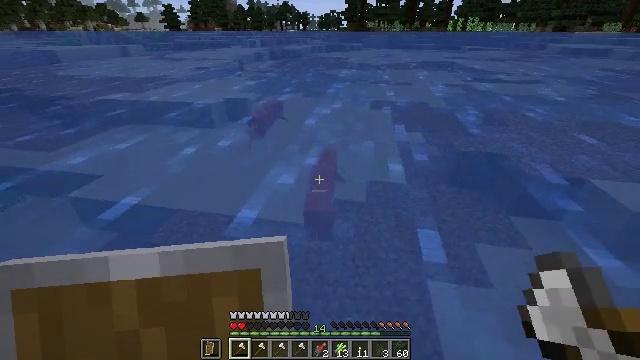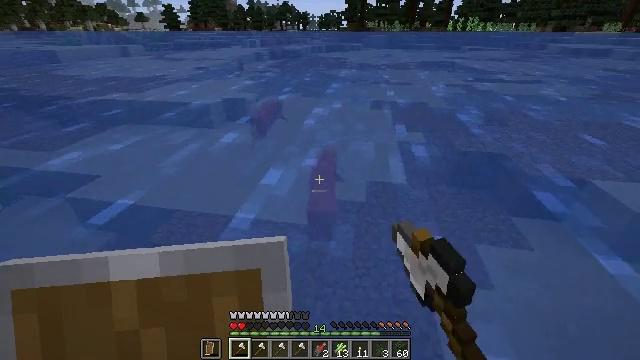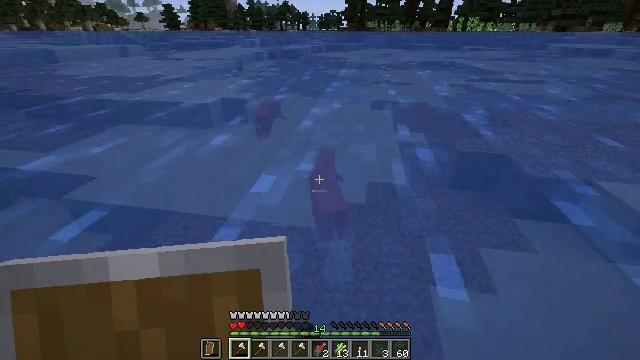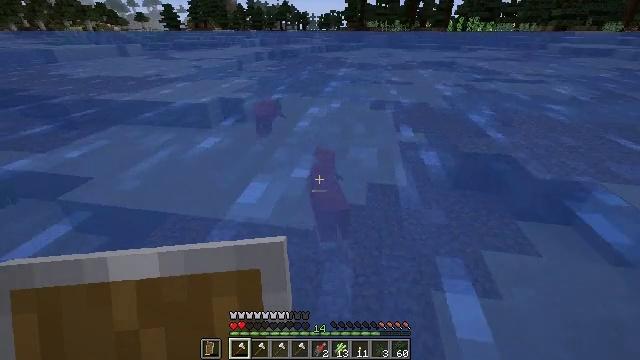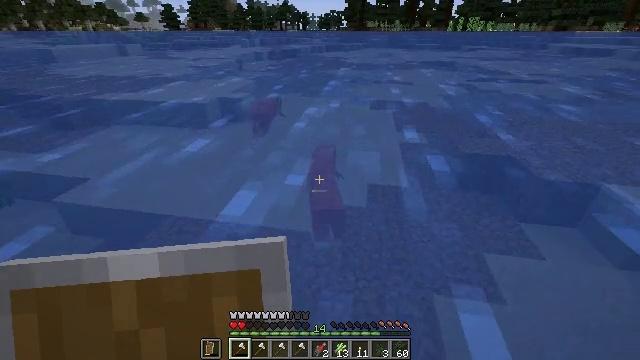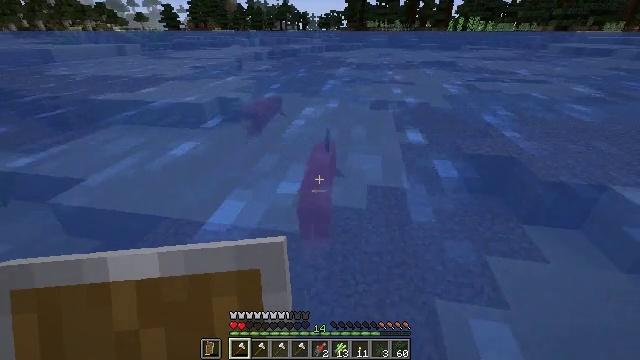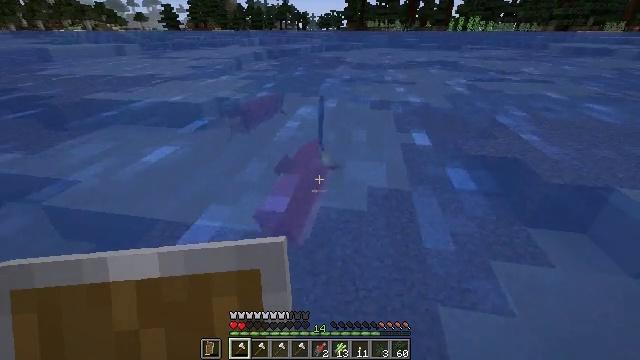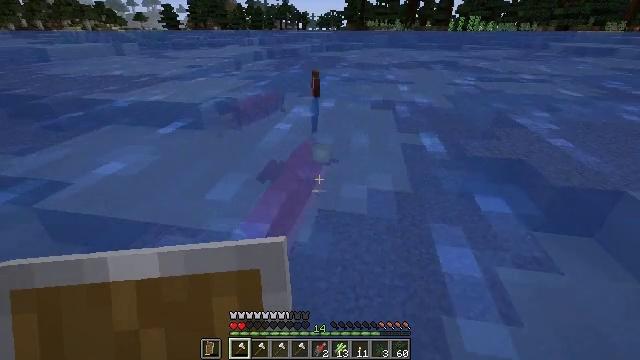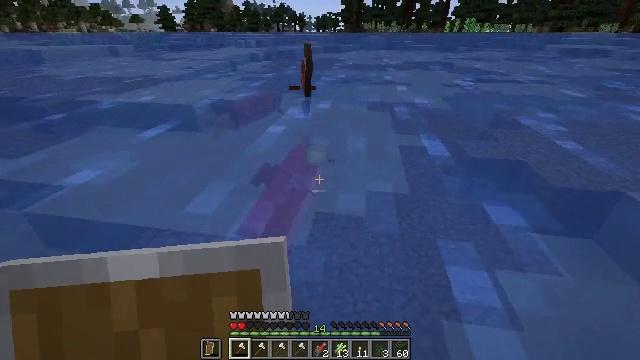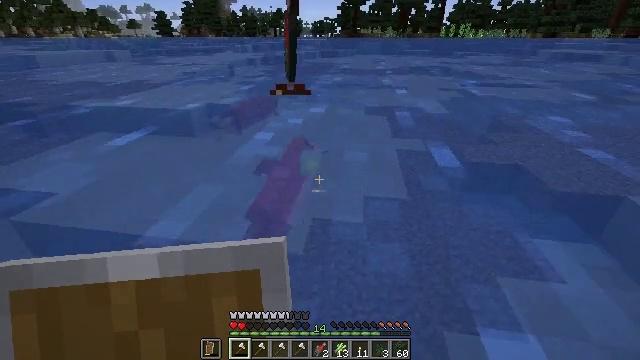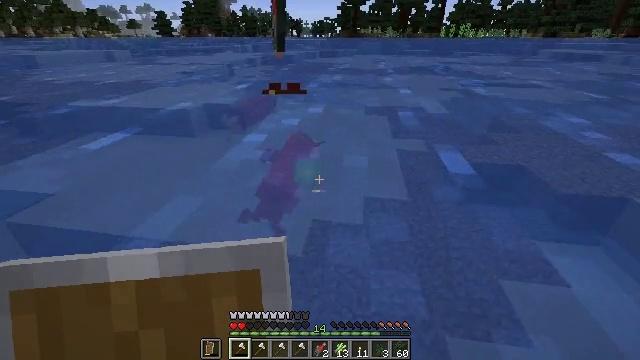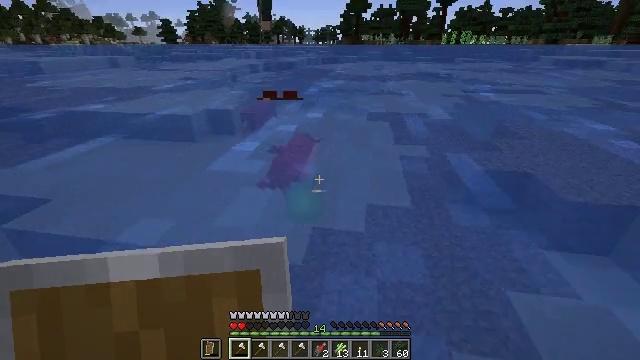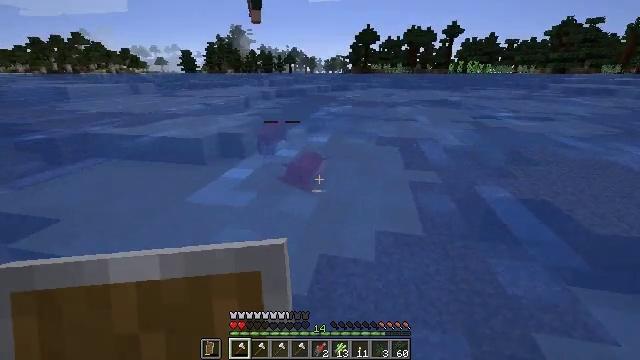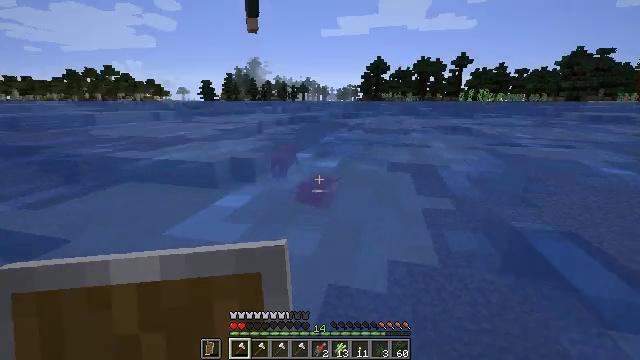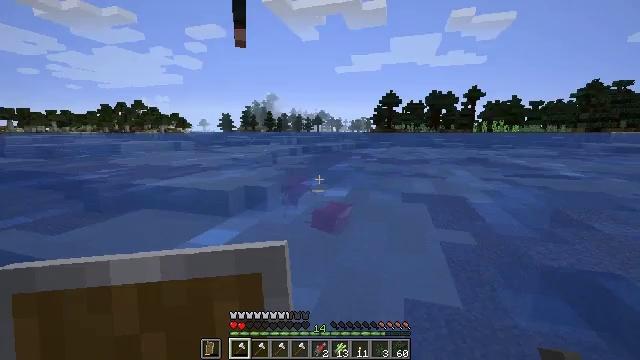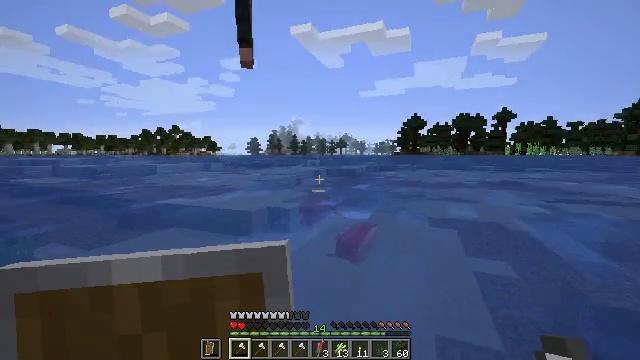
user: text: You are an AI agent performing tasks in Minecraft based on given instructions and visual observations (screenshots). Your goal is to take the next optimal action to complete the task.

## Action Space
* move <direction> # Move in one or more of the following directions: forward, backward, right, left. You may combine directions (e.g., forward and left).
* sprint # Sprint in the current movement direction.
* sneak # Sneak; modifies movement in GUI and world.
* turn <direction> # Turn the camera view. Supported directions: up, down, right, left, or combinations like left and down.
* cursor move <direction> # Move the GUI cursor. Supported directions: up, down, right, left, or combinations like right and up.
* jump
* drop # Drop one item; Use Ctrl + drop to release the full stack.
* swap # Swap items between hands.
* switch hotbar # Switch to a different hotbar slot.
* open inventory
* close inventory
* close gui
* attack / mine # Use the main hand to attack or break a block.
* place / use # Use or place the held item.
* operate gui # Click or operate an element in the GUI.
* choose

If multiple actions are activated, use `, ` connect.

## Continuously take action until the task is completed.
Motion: motion action
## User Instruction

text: Fish and kill the salmon.
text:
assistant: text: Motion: move forward, sprint, attack / mine
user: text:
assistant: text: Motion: move forward, sprint, attack / mine
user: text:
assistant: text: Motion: move forward, sprint, attack / mine
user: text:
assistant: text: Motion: move forward, sprint
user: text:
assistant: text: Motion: move forward, sprint
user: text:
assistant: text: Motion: move forward, sprint
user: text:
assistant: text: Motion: move forward, sprint
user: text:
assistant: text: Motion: move forward, sprint
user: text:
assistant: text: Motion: move forward, sprint
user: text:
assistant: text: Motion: move forward, sprint
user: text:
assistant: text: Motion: move forward, sprint, turn up
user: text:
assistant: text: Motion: move forward, sprint, turn left and up
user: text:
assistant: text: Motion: move forward, sprint, turn left and up
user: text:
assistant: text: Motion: move forward, sprint, turn left and up
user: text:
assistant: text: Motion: move forward, sprint, turn left and up
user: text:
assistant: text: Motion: move forward, sprint, turn left and up
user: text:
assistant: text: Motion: move forward, sprint, turn left
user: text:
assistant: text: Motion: move forward, sprint, turn left
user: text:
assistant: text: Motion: move forward, sprint
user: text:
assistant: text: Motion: move forward, sprint, turn left and down
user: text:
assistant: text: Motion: move forward, sprint, turn down
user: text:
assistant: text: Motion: move forward, sprint, turn down
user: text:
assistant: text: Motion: move forward, sprint, turn right and down
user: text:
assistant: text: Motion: move forward, sprint, turn right and down
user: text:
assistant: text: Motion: move forward, sprint
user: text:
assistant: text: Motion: move forward, sprint
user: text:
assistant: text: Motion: move forward, sprint
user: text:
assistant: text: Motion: move forward, sprint, turn up
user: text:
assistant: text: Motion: move forward, sprint, turn right and up
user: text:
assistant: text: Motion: move forward, sprint, turn right and up